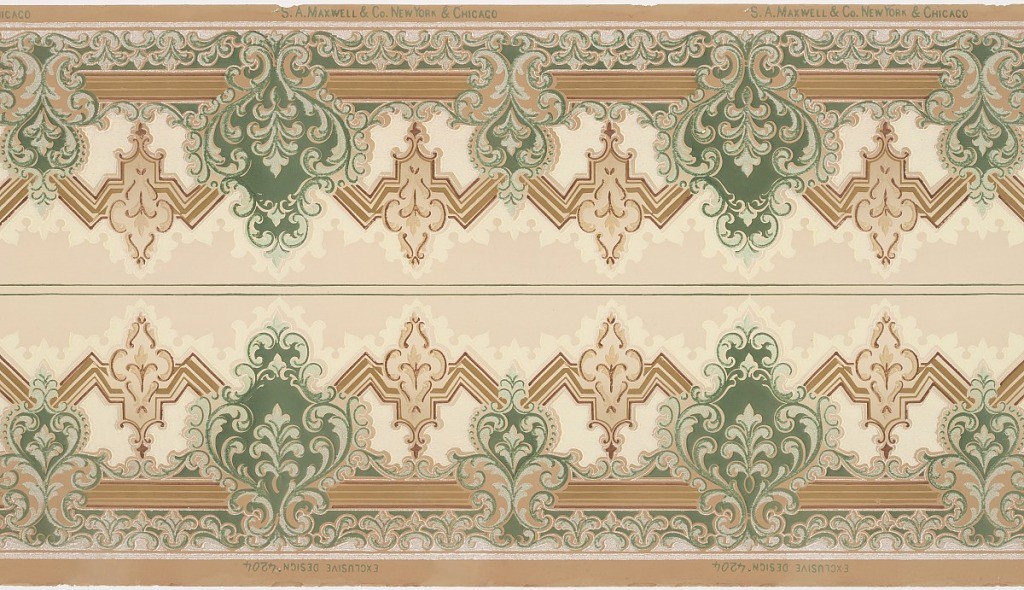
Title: Frieze
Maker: Maxwell & Co., S.A., Chicago, Illinois, USA
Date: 1905–1915
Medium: Machine-printed paper, liquid mica
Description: Mirror image of scroll anthemions alternating with heart-like motifs over jagged frame with acanthus shape. Printed in turquoise, rose, light blue on cream beige ground. Two borders printed across the width.